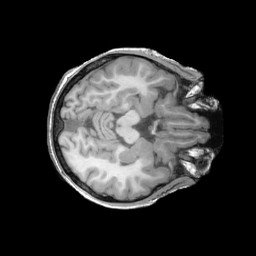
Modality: T1w
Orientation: axial
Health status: ill
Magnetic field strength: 3 T